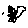
Label: square